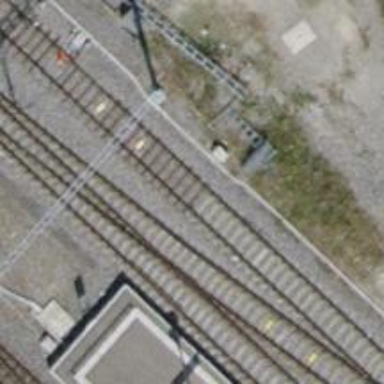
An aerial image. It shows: Single-track electrified railway siding with contact line.